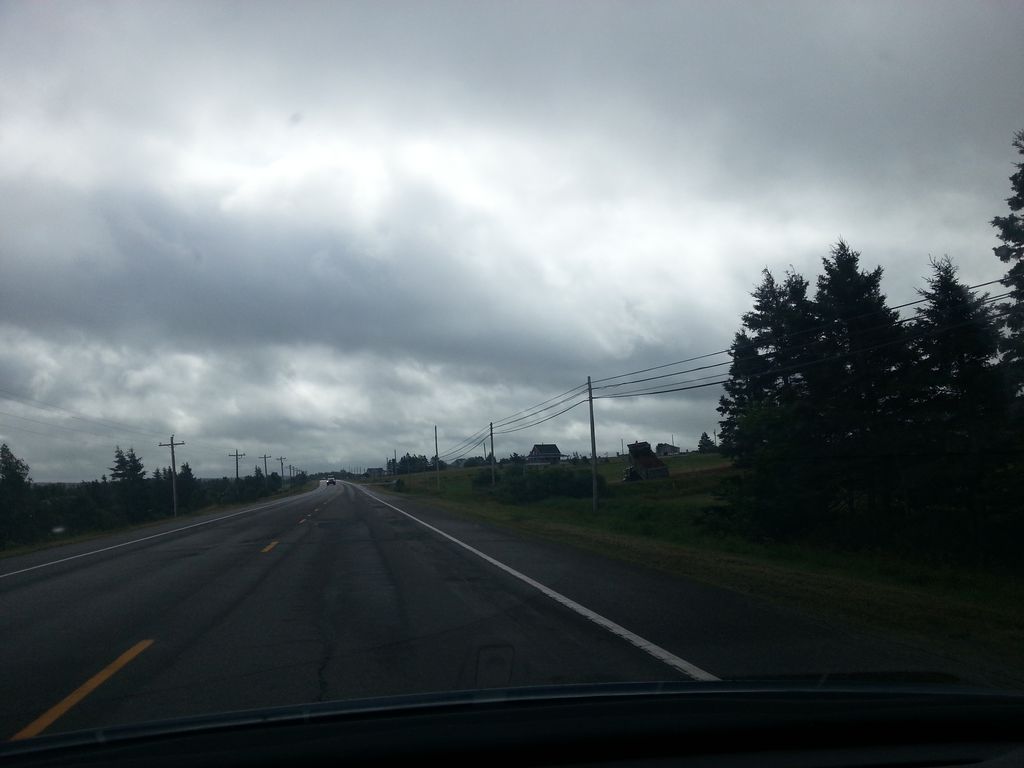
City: charlottetown